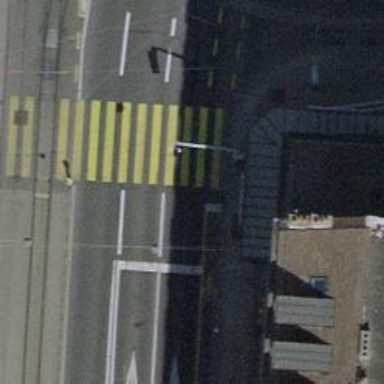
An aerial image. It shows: Secondary road with lane designated for cycling on the left side. The road surface is asphalt.